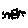
Label: square